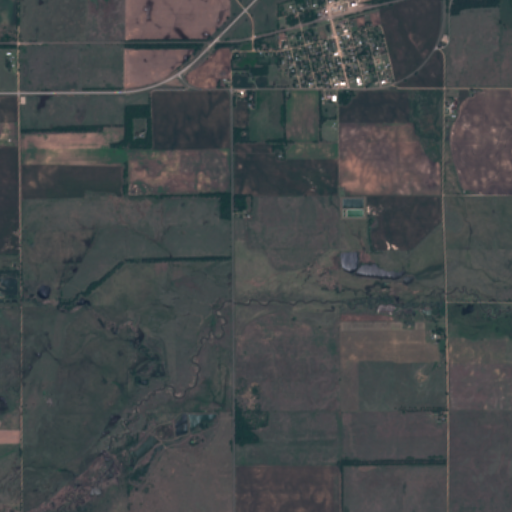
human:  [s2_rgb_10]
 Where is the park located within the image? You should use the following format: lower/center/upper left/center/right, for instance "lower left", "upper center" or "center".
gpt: The park is located in the upper center of the image.
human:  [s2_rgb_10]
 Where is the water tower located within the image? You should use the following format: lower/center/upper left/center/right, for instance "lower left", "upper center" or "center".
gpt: The water tower is located in the upper right of the image.
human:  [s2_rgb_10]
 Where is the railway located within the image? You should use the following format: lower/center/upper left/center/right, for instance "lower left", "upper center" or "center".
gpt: The railway is located in the upper of the image.
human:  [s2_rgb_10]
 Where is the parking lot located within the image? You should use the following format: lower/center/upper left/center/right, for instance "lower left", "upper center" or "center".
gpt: There is no parking lot in the image.